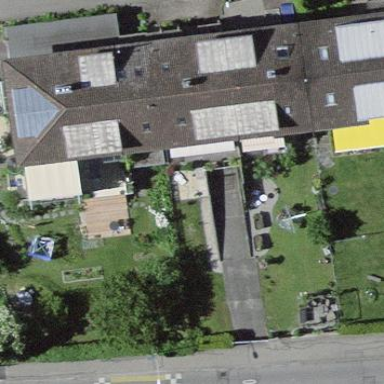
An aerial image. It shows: Hipped-roof building with apartments.